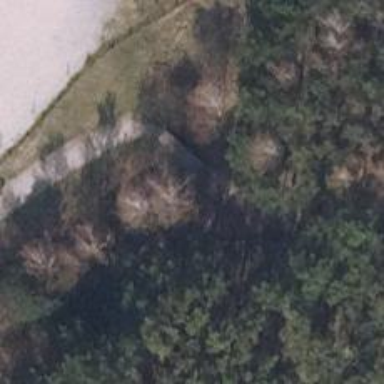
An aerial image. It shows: Path on bridge.